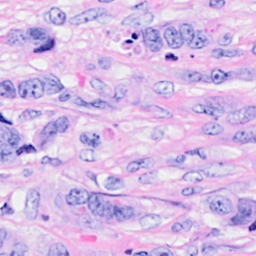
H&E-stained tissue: Breast